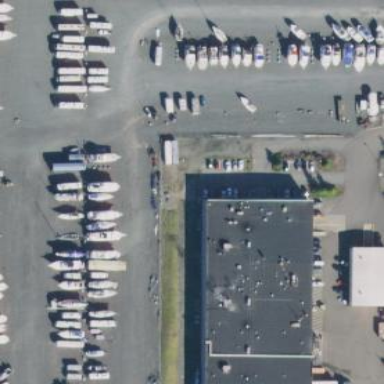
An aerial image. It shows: Boatyard located near waterway.